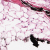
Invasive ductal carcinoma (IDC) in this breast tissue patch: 0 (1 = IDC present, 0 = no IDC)